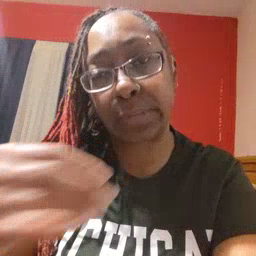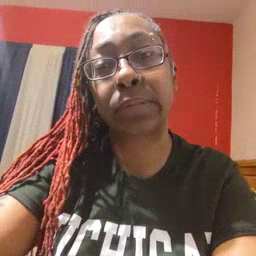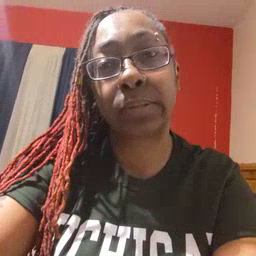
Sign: sleepy